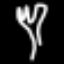
Label: fork